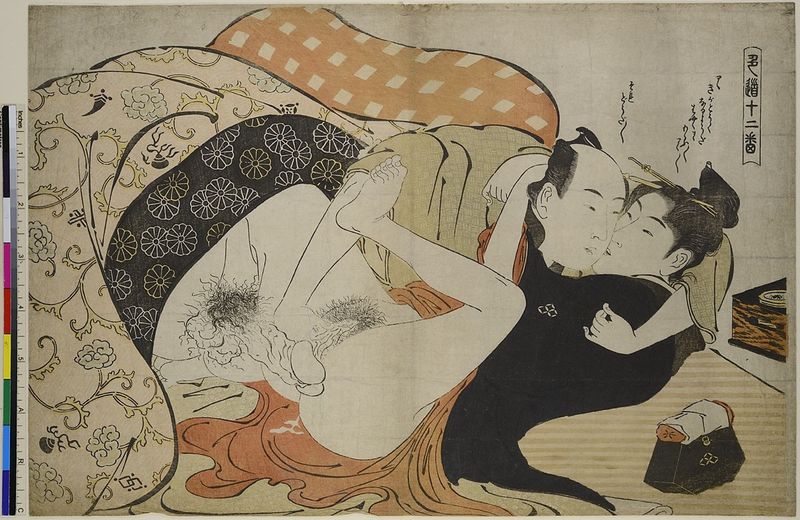
Titel: Liebesakt
Künstler: Katsukawa Shunch&#x14D;
Standort: Hamburg
Institution: Museum für Kunst und Gewerbe Hamburg
Schlagwörter: stoff, decke, paar, holzschnitt, japan, schrift, liebe, entblößt, penis, sex, druckgraphik, druckgrafik, zeit, gewebe, farbholzschnitt, geschlechtsverkehr, edo, koitus, reproduktionen, blumenornamente, druckerzeugnisse, shunga, kimino